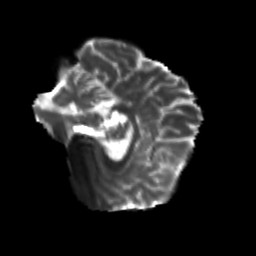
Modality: T2w
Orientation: sagittal
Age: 23
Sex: female
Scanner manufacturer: siemens
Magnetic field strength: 3 T
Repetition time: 3.5 s
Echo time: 0.104 s